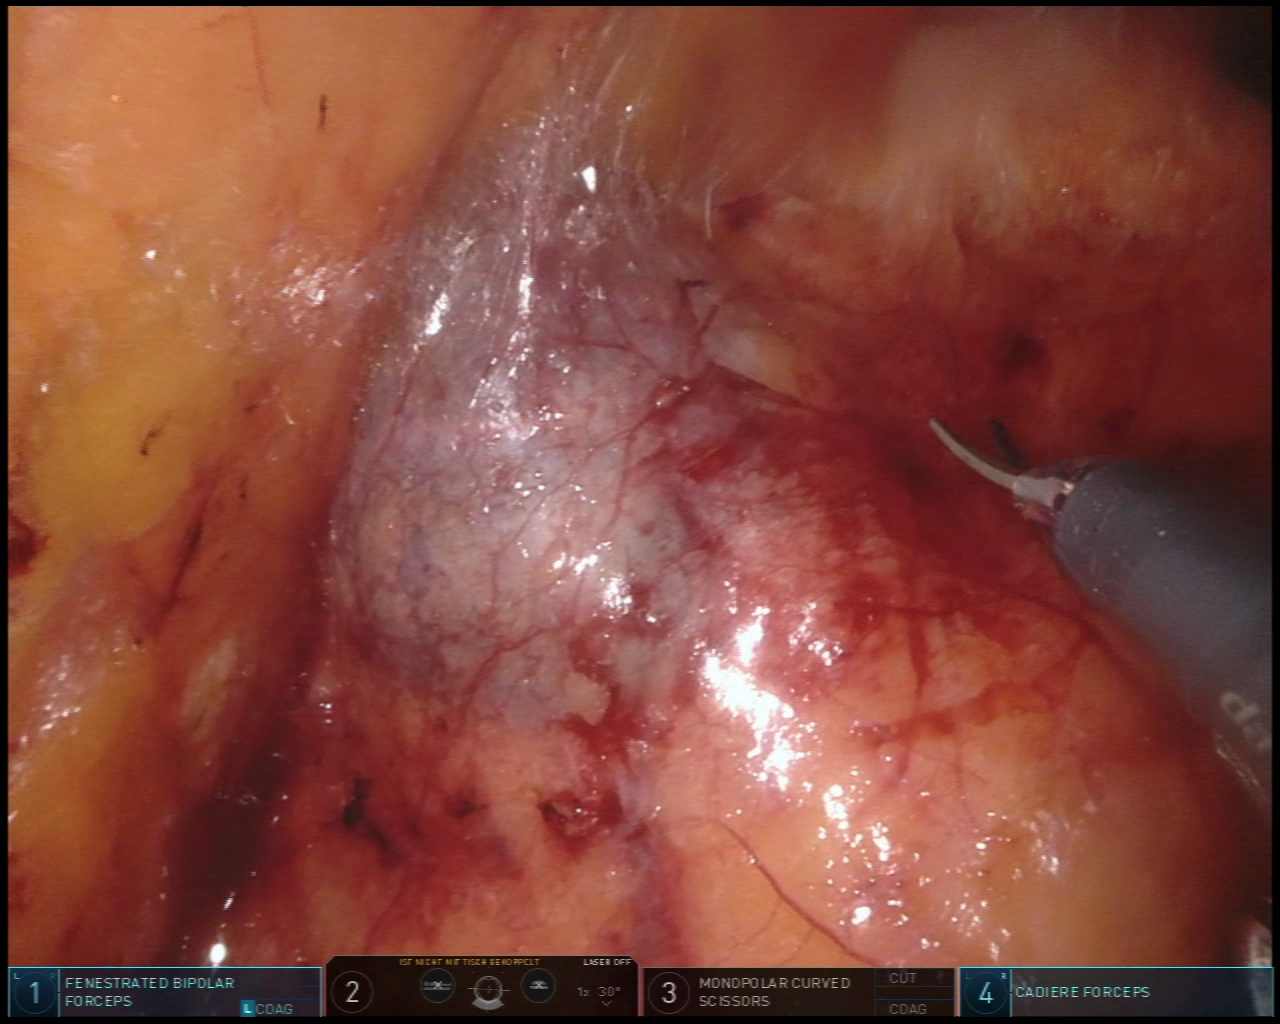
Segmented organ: pancreas
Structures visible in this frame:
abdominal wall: no
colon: no
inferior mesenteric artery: no
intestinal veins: no
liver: no
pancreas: yes
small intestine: no
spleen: no
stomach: no
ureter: no
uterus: no
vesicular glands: no